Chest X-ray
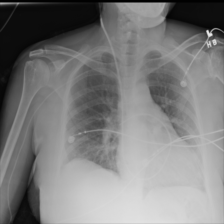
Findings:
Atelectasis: negative
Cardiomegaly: positive
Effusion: negative
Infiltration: negative
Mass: negative
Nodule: negative
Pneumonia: negative
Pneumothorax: negative
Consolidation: negative
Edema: negative
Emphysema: negative
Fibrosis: negative
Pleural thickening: negative
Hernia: negative